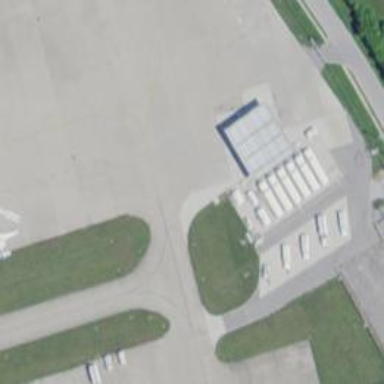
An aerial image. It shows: Image of taxiway at airport.